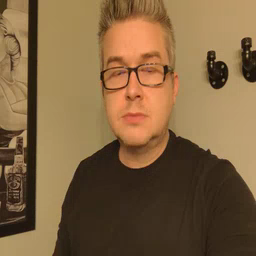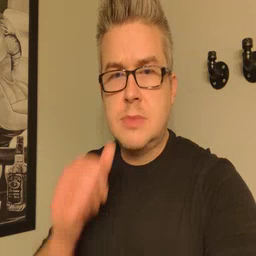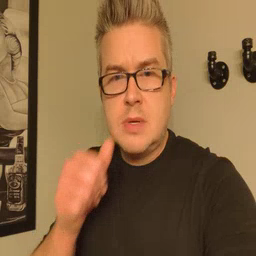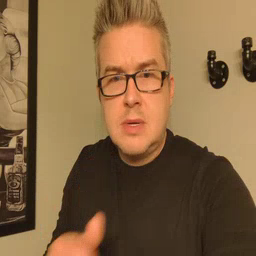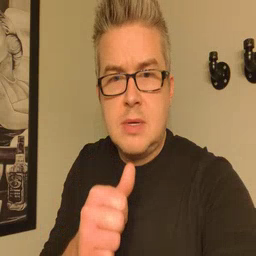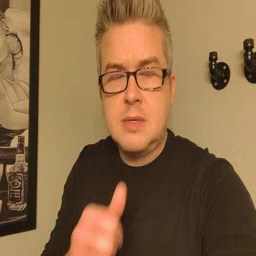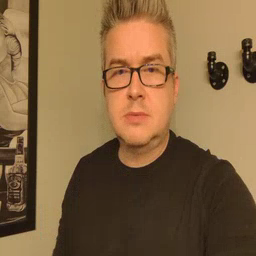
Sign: hide